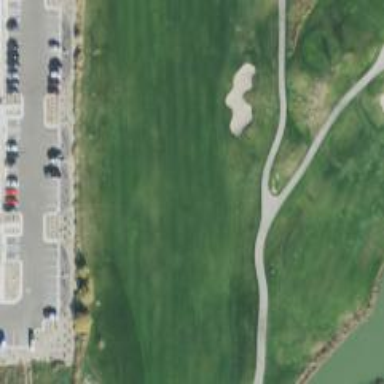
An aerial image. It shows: Golf fairway surrounded by grass.